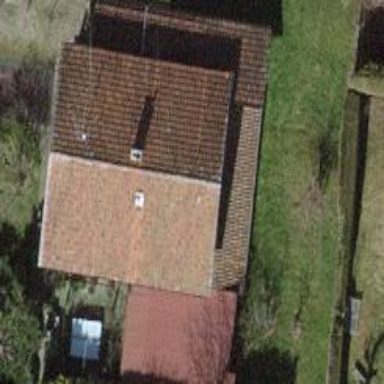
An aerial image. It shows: Simple and straightforward house.